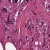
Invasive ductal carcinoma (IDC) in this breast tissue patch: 1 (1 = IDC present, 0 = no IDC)